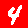
Digit: 4